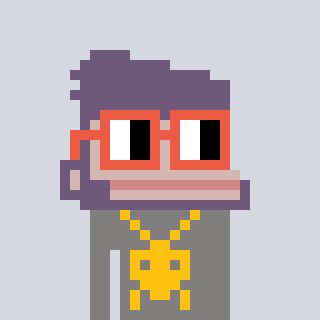
a pixel art character with square orange glasses, a ape-shaped head and a bluegrey-colored body on a cool background